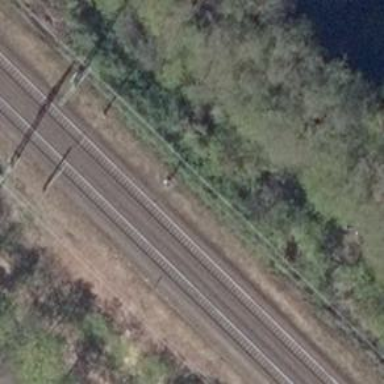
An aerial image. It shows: Railway with electrified contact lines running on embankment.